Breast ultrasound image
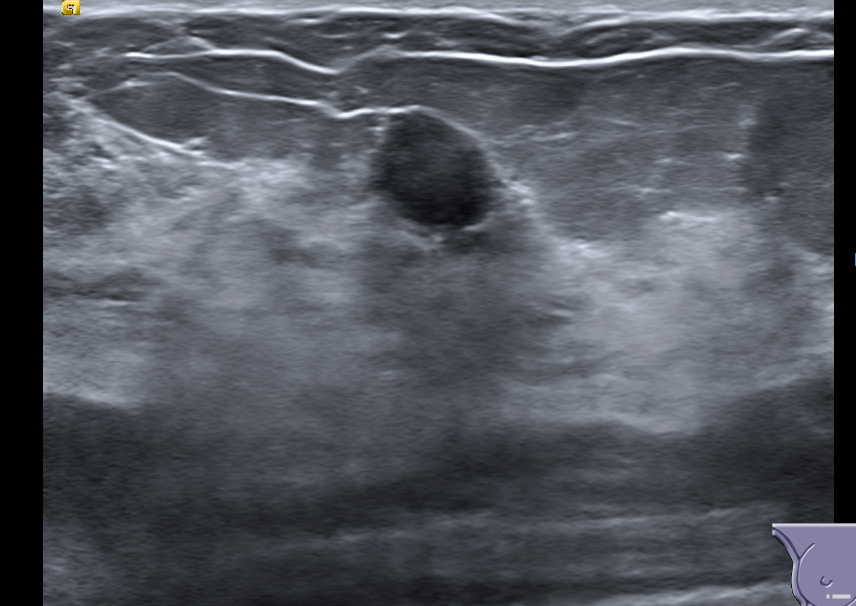
Diagnosis: benign